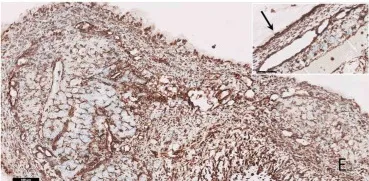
Photomicrographs of hepatic vascular hamartoma in an 8-month-old cat. The cells lining the cystic structures demonstrate positive immunodepression for vimentin (black arrow).
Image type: pathology (immunostaining)